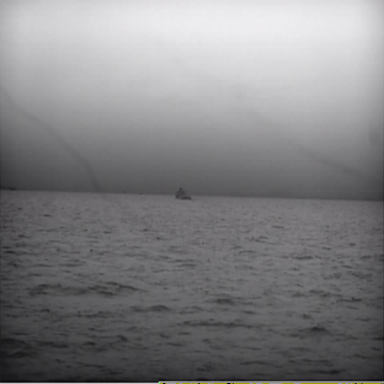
There is a liner in the infrared image.